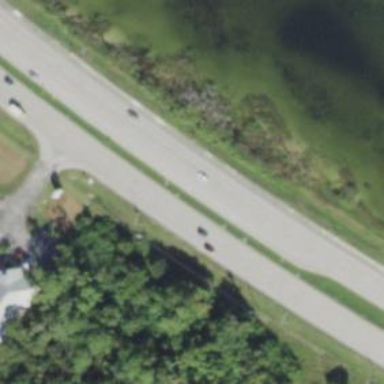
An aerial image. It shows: Asphalt road classified as trunk highway.